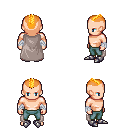
a pixel art fantasy rpg character, male body template, human, light skin, gray cape, teal pants, light blonde short mohawk hairstyle, white cloth bandages, metal boots, four views (front, back, left, right), 2x2 character sprite sheet, small pixel art, hard edges, no anti-aliasing